Question: I have a table

Now.i have a function in my JS
'''
function add()
{
<?php
include('conn.php');
$rs = mysql_query("select * from position");
$row = mysql_fetch_array($rs);
$ss=$row['Name'];
$sss=$row['nowb'];
$ssss=$row['totalb'];
$sssss=$row['nowc'];
$ssssss=$row['totalc'];
echo "add2()";
?>}
function add2(){
AddAddress("<?php echo $ss;?>","<?php echo $sss;?>/<?php echo $ssss;?><br /><?php echo $sssss;?>/<?php echo $ssssss;?>");
}
'''
How to get the every date from my table?
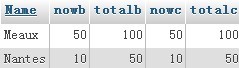
Answer: Something like this?
'''
function add() {
<?php
include('conn.php');
$rs = mysql_query("select * from position");
while ( $row = mysql_fetch_array($rs) ) {
$ss=$row['Name'];
$sss=$row['nowb'];
$ssss=$row['totalb'];
$sssss=$row['nowc'];
$ssssss=$row['totalc'];
echo 'AddAddress("' . $ss . '","' . $sss . '/' . $ssss . '<br />' . $sssss . '/' . $ssssss . '");';
}
?>
}
'''
Didn't text the echo 'AddAddress....' line so I hop eI got all the single and double quotes in the right place??